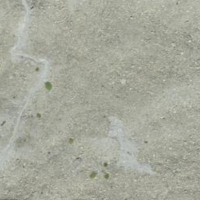
EUNIS habitat code: 48
Species observed at this site:
Chamaenerion dodonaei